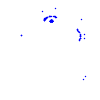
Particle: proton